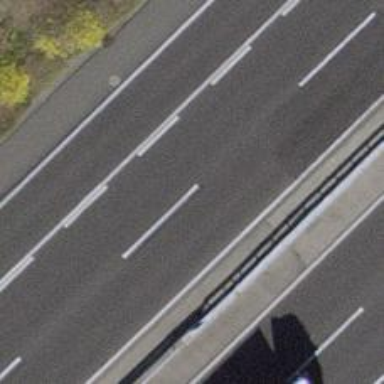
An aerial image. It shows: Motorway.